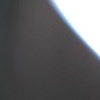
Label: space